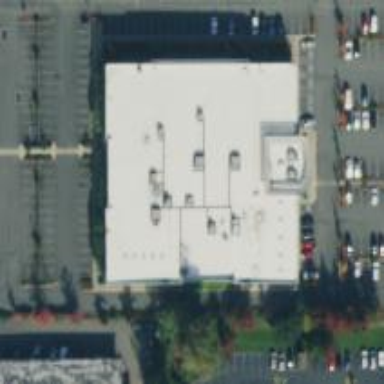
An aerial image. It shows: Building used as fitness center.